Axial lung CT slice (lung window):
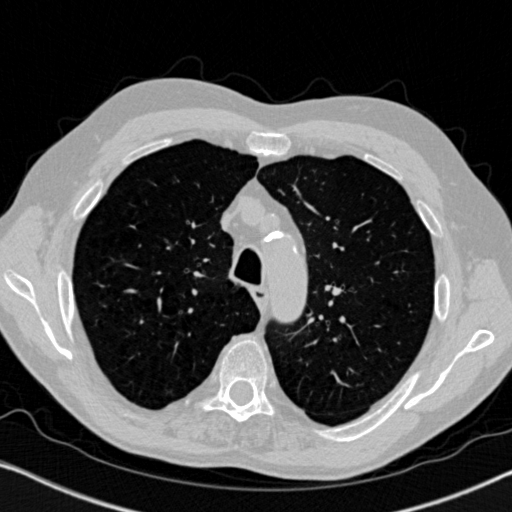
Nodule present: no